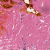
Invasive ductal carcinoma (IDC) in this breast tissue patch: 0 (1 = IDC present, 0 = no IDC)